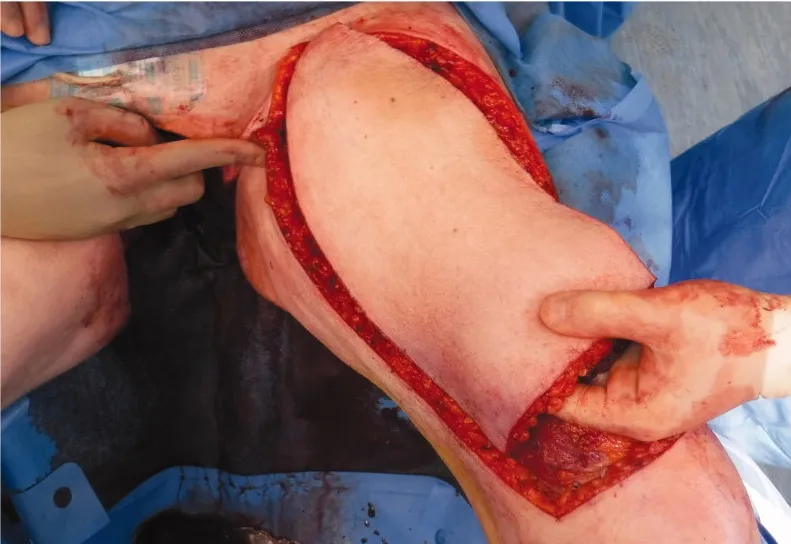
Harvest of Mega chimeric ALT-vastus lateralis.
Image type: medical_photograph (other_medical_photograph)